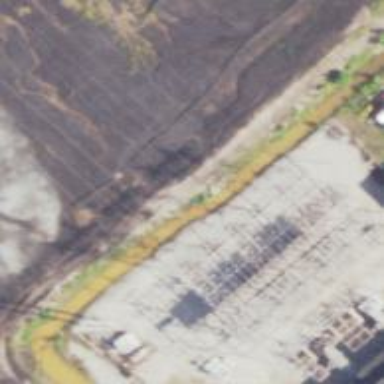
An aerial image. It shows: Lattice structure tower used for power distribution.